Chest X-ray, AP view. Patient: 46 years old, sex M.
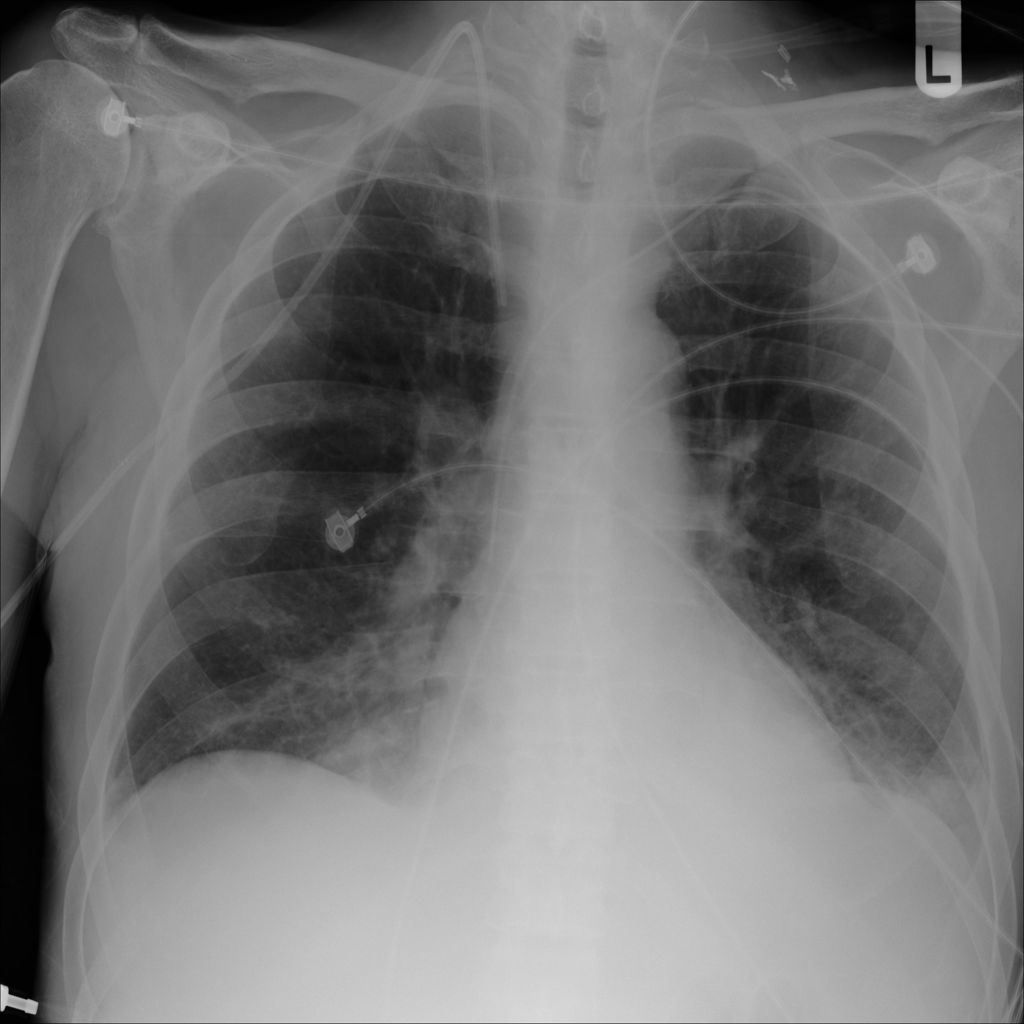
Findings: Infiltration